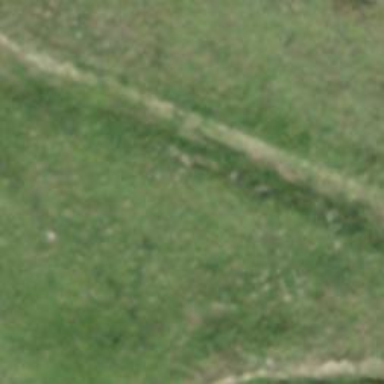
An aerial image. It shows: Path.